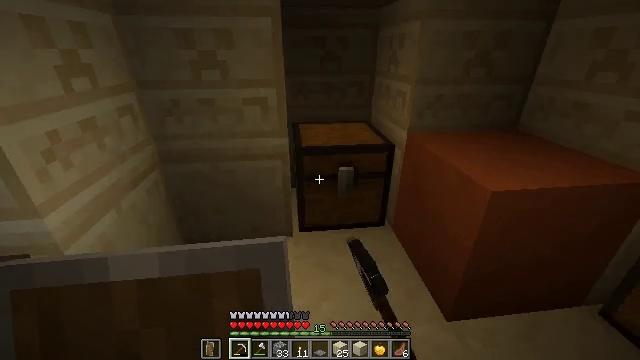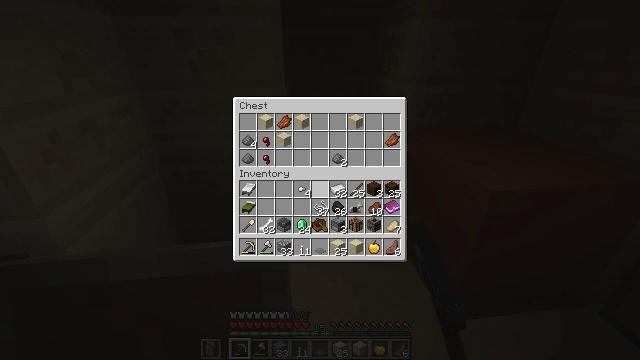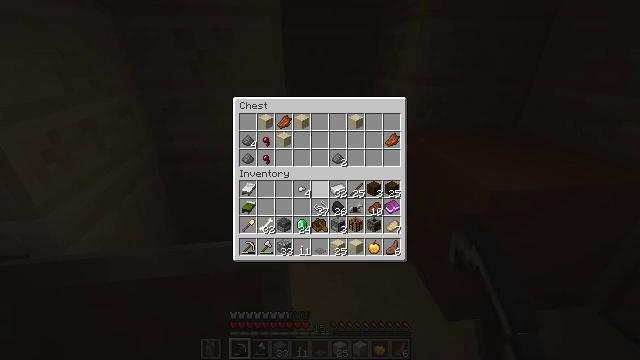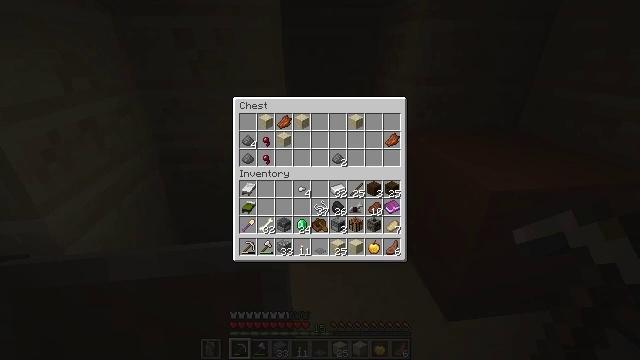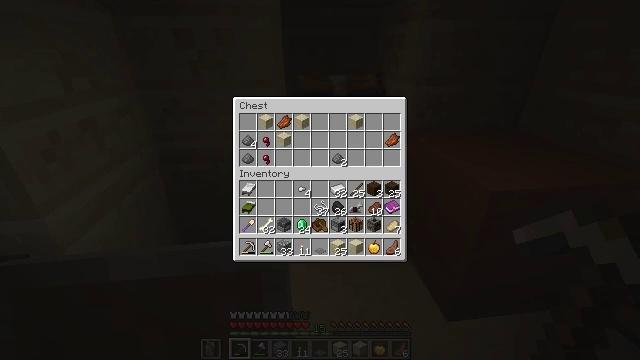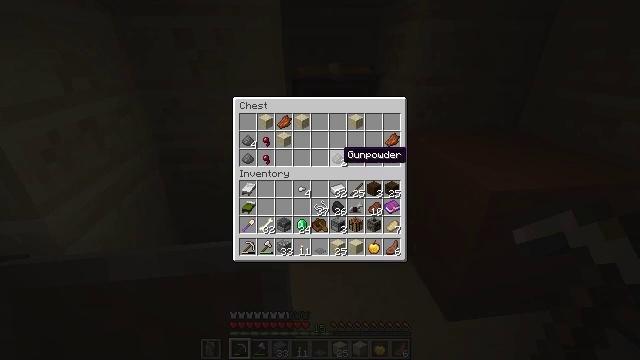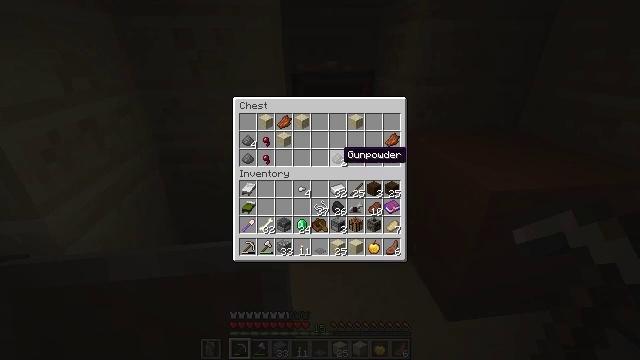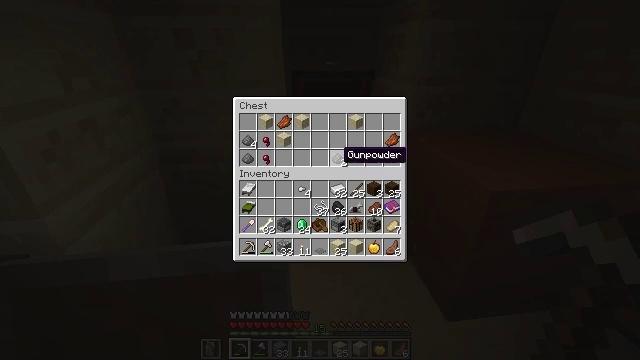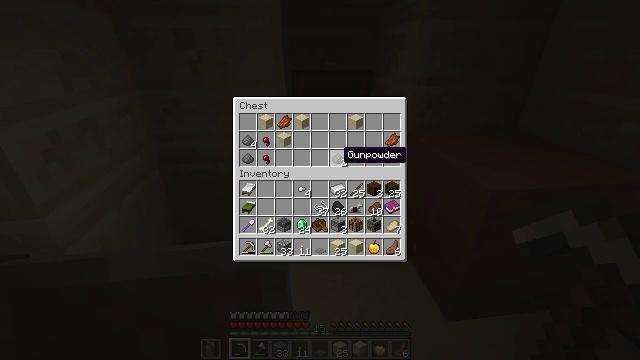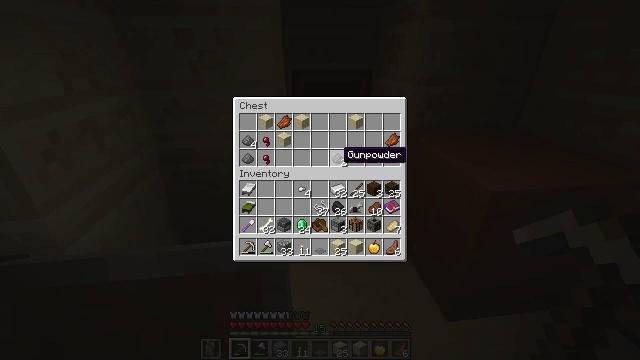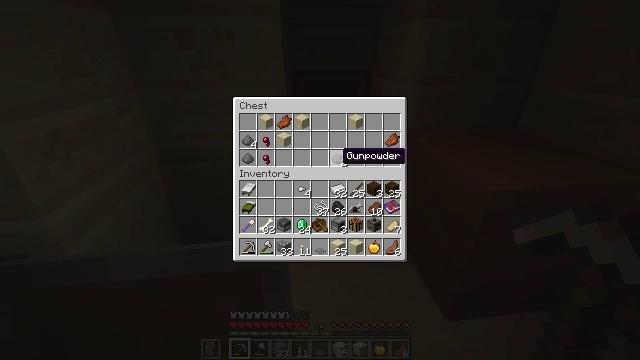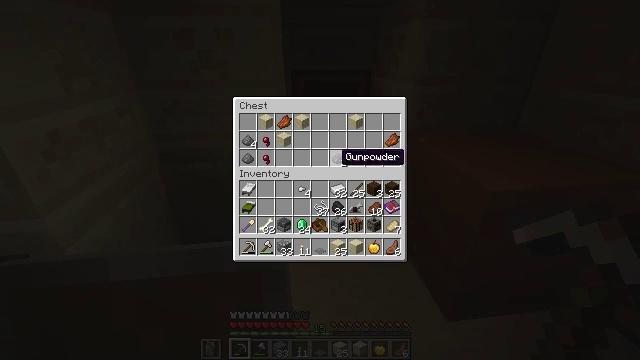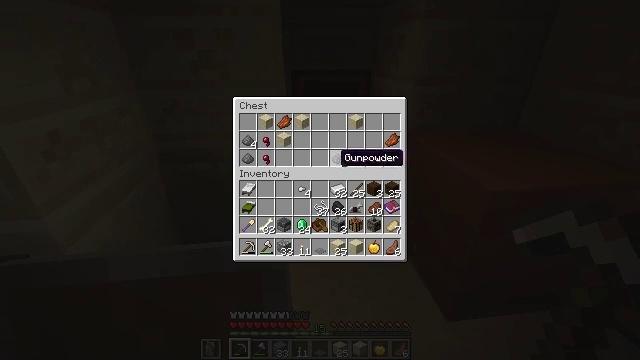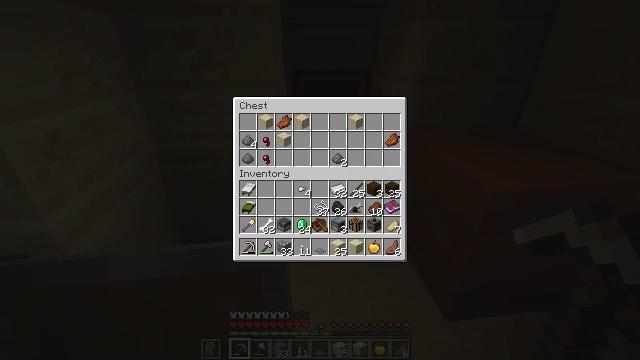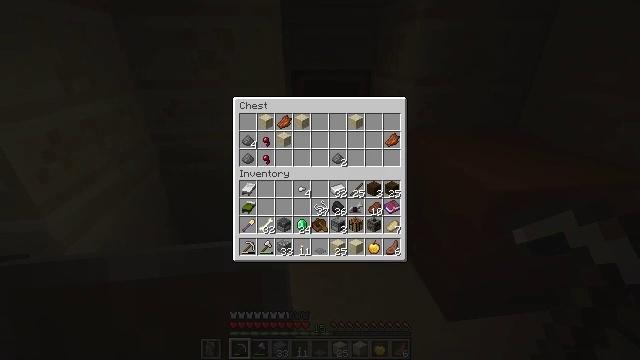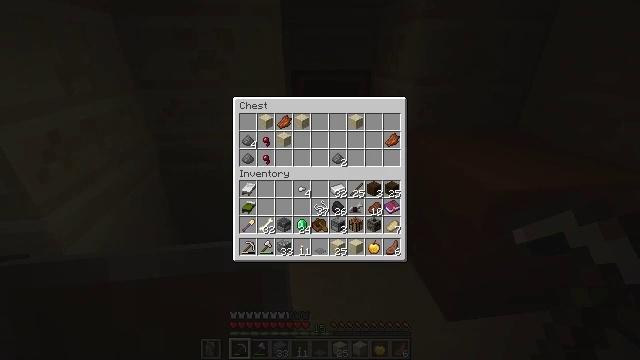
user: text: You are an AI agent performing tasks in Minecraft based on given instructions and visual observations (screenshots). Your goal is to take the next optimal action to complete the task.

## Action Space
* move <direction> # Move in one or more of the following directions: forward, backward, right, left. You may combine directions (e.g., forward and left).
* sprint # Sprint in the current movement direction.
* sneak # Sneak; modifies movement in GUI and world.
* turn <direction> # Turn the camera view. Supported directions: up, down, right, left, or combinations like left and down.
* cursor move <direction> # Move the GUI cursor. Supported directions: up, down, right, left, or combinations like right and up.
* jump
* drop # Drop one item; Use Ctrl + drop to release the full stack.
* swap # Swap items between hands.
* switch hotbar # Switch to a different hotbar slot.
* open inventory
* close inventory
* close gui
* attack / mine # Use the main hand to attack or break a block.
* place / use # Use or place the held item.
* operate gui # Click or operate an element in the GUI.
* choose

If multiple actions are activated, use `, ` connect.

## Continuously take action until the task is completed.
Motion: motion action
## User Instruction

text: Recycle the cut sandstone for building.
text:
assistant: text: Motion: open gui
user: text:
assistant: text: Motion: no_op
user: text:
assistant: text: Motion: no_op
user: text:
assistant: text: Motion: no_op
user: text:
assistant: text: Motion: cursor move right and up
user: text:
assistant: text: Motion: no_op
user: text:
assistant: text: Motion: no_op
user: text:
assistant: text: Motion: no_op
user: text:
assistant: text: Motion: no_op
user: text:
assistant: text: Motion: no_op
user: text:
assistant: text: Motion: no_op
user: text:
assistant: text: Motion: no_op
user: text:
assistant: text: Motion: no_op
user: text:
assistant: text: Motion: no_op
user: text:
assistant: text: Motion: no_op
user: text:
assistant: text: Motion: cursor move right
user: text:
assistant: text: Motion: cursor move right and up
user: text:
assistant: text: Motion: no_op
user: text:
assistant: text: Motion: no_op
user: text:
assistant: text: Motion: no_op
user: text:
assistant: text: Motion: no_op
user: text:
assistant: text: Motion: no_op
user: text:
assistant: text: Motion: no_op
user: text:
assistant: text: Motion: no_op
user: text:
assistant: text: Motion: no_op
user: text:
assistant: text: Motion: cursor move left
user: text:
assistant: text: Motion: cursor move left
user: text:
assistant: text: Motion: cursor move left
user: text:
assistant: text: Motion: cursor move left
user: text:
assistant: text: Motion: no_op